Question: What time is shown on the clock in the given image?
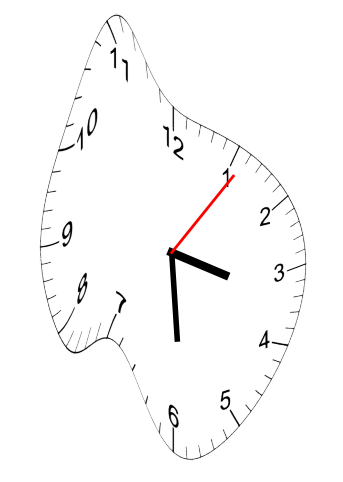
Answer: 03:29:06